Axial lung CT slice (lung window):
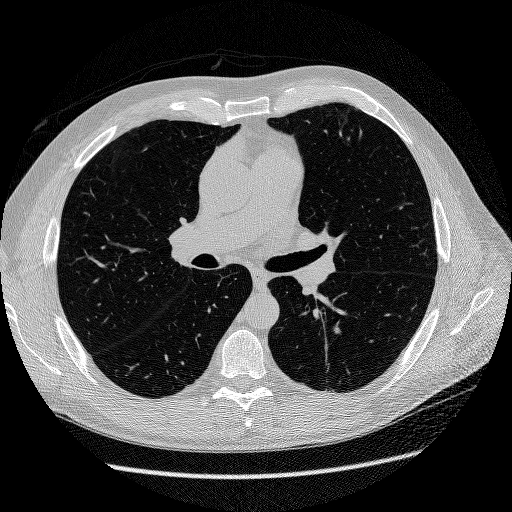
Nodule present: no